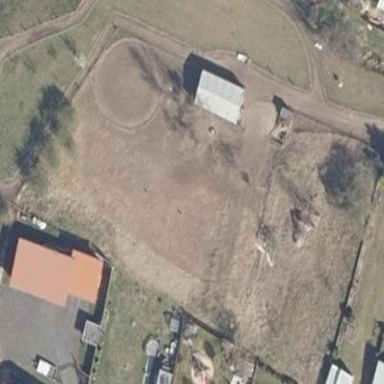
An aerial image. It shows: Farmyard area.